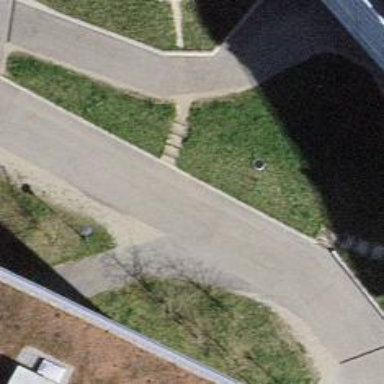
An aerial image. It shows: Road with steps.